You are looking at the wavelet scalogram of a bearing's acceleration signal. Based on the visible evidence, which condition applies: normal, inner_race, outer_race, ball?
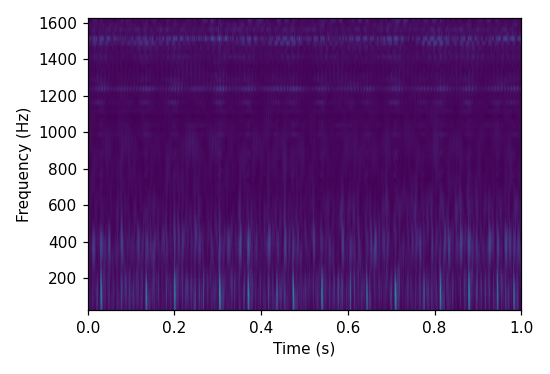
Answer: outer_race